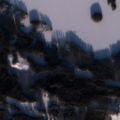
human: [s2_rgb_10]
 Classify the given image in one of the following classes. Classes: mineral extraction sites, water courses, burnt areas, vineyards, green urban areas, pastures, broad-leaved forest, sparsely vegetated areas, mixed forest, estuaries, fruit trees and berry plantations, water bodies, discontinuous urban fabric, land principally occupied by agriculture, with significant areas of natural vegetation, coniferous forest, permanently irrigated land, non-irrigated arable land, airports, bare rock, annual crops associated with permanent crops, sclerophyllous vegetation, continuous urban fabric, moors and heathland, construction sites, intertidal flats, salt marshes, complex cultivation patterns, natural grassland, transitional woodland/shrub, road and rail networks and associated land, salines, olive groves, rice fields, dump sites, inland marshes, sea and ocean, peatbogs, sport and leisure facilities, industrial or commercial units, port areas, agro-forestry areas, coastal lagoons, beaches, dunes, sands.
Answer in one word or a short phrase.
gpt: non-irrigated arable land, broad-leaved forest, coniferous forest, mixed forest, water bodies